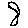
Label: moon